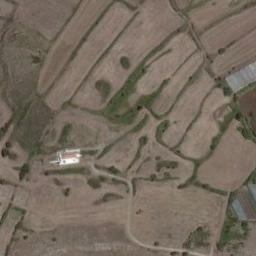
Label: terrace